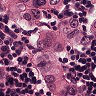
Metastatic tissue present: yes